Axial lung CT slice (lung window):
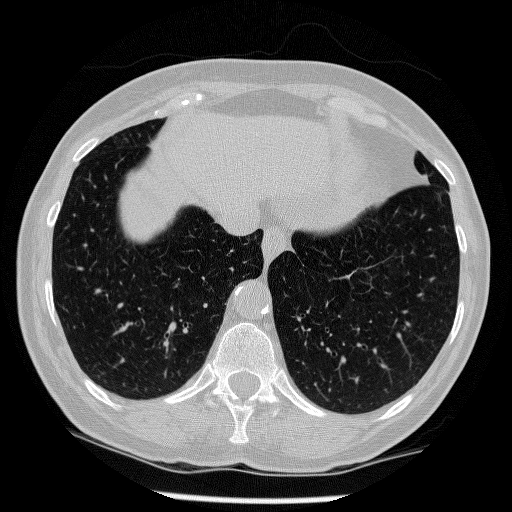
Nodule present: no